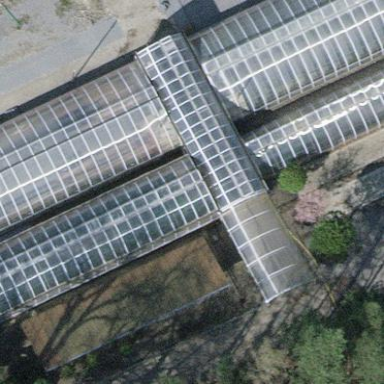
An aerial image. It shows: Greenhouse.